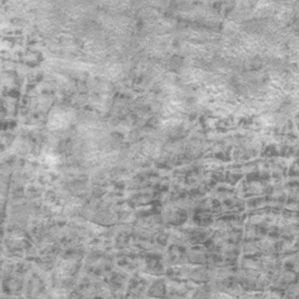
Label: frost